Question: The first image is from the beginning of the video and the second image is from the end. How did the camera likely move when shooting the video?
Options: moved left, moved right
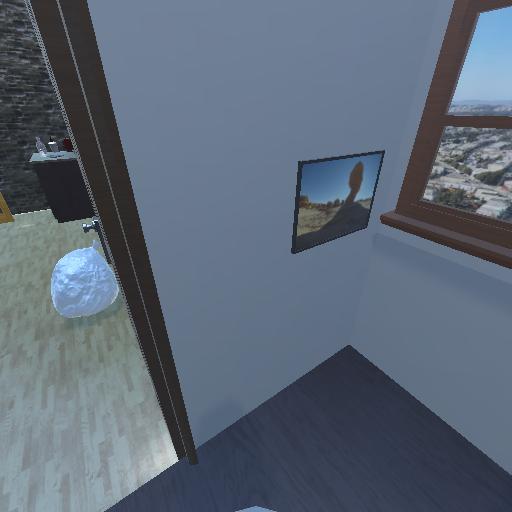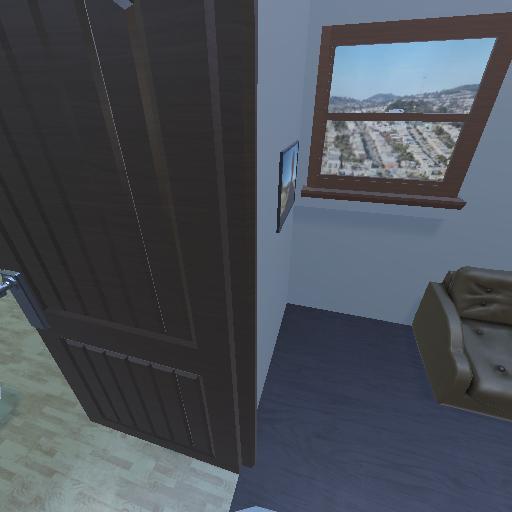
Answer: moved left